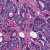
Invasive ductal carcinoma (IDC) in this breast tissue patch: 1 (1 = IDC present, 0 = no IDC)